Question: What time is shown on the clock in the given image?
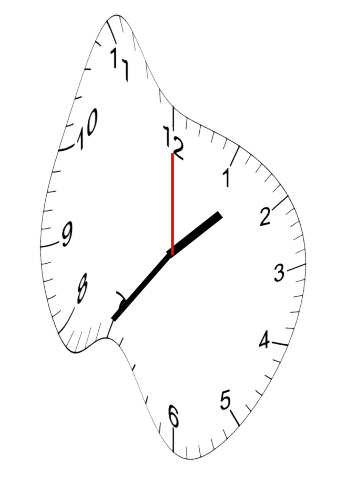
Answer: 01:36:00